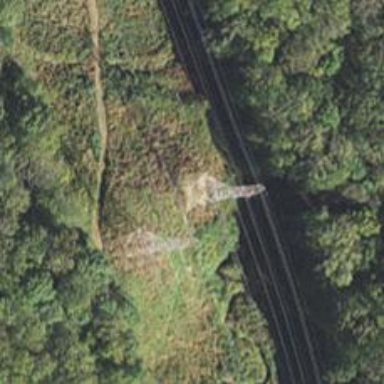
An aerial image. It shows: Lattice structure tower used for power transmission.